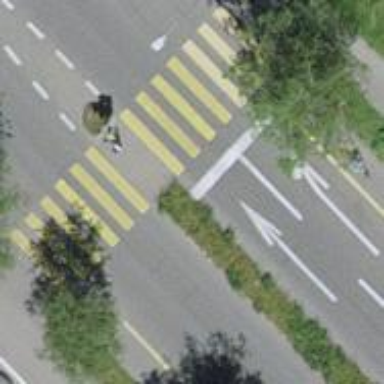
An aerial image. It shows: Road with traffic signals.